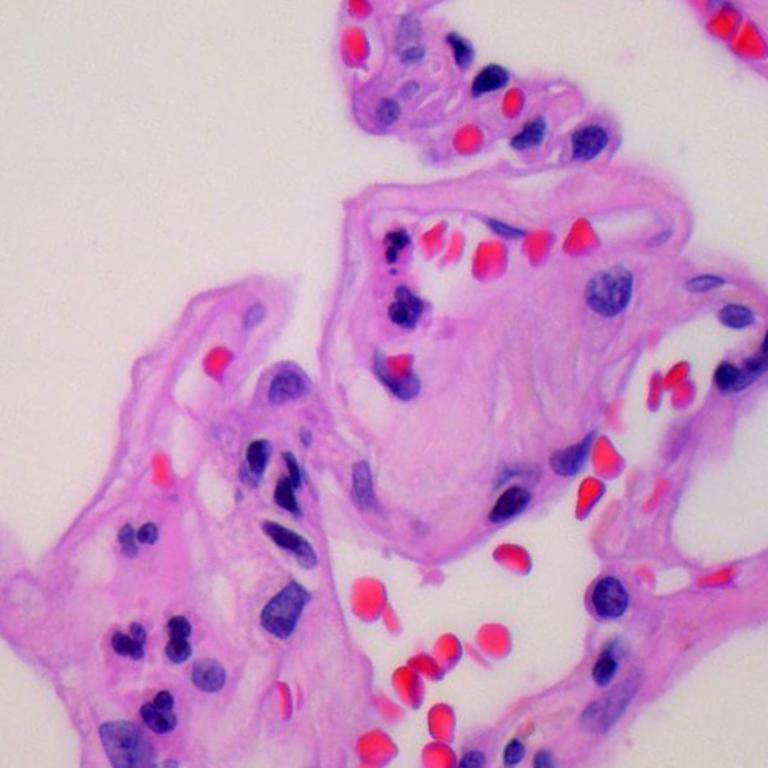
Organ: lung
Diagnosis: benign